Chest X-ray:
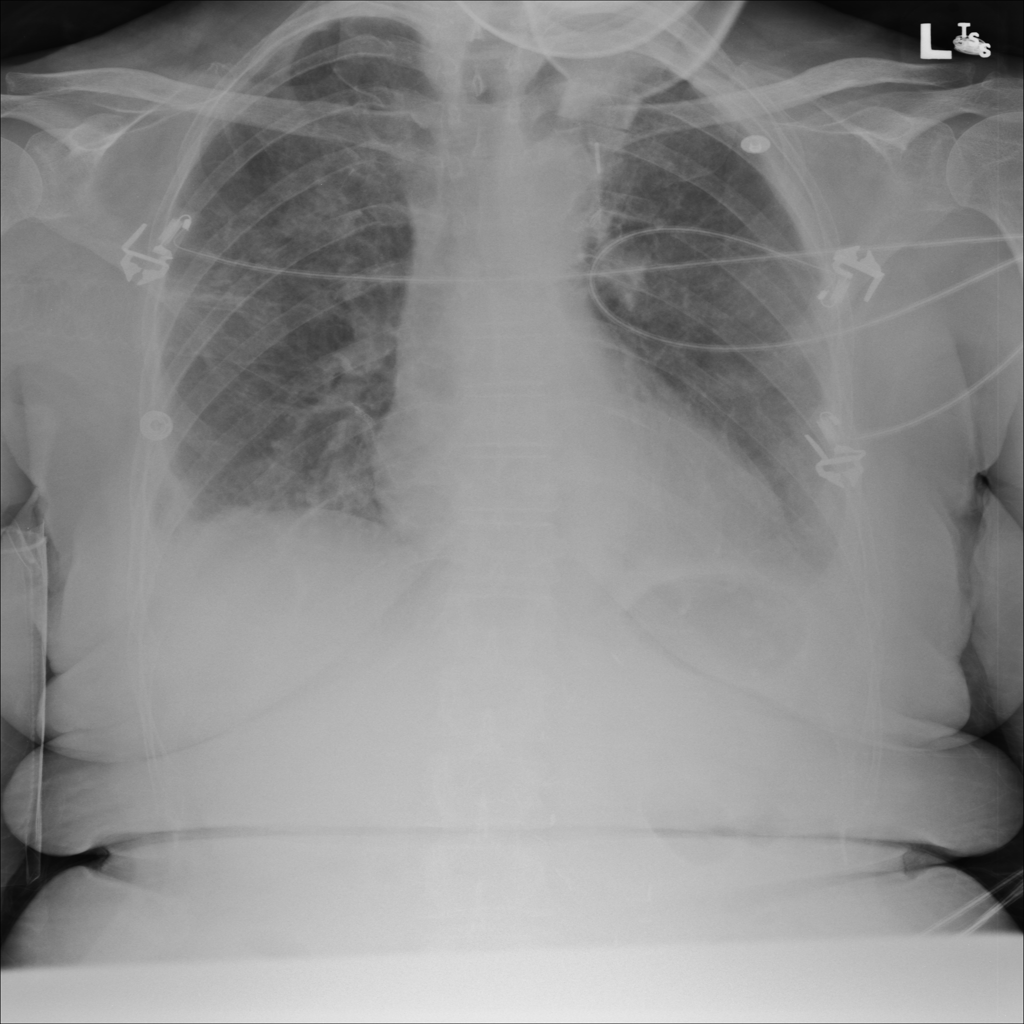
Findings: Consolidation, Fibrosis, Effusion, Pleural Thickening
No abnormal finding: no